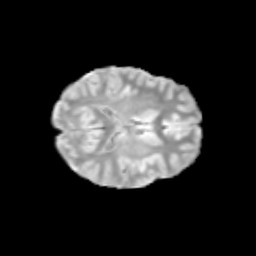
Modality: T2w
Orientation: axial
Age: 11
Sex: female
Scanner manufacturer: siemens
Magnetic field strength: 3 T
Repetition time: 3.8 s
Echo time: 0.07 s